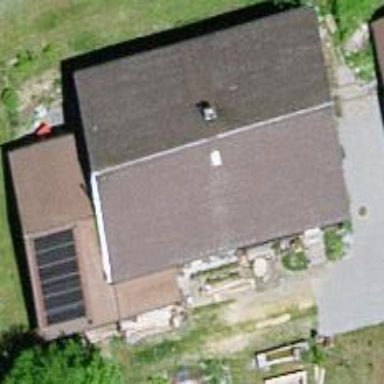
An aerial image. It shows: Simple house.